Aerial crown-view tile of a tropical tree (Barro Colorado Island, Panama), acquired 20250915:
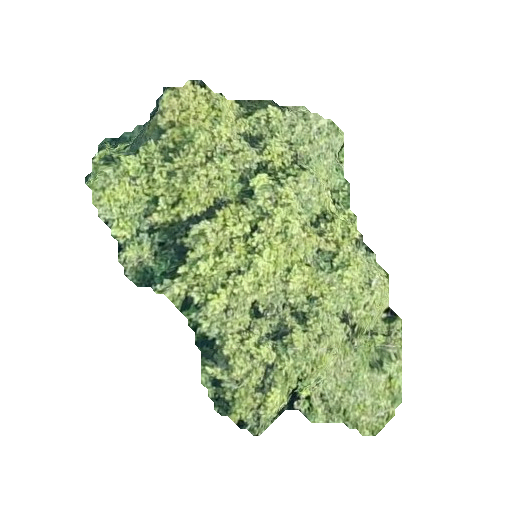
Species: Calophyllum longifolium
GBIF accepted scientific name: Calophyllum longifolium
Crown area: 103.617 m²